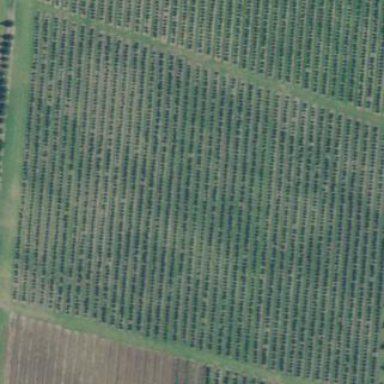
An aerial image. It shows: Orchard.